Question: I am doing Fragment with picker elements. I have two pickers (NumberPicker and TimePicker) in a LinearLayout and I want to align them.
This is my xml code:
'''
<?xml version="1.0" encoding="utf-8"?>
<LinearLayout xmlns:android="http://schemas.android.com/apk/res/android"
android:layout_width="match_parent"
android:layout_height="match_parent"
android:orientation="vertical" >
<LinearLayout
android:layout_width="match_parent"
android:layout_height="wrap_content"
android:layout_weight="1"
android:orientation="vertical">
<Switch
android:id="@+id/buscar_instalaciones_horario_fragment_switch1"
android:layout_width="match_parent"
android:layout_height="match_parent"
android:layout_weight="1" />
<TextView
android:id="@+id/buscar_instalaciones_horario_fragment_tv_subtitulo"
android:layout_width="wrap_content"
android:layout_height="wrap_content"
android:layout_gravity="center"
android:layout_marginBottom="30dp"
android:text="@string/del_14_de_junio_al_31_de_agosto"
android:textAppearance="?android:attr/textAppearanceSmall" />
</LinearLayout>
<LinearLayout
android:layout_width="match_parent"
android:layout_height="wrap_content"
android:layout_weight="1"
android:gravity="center_horizontal">
<RadioGroup
android:id="@+id/buscar_instalaciones_horario_fragment_radiogroup"
android:orientation="horizontal"
android:layout_width="wrap_content"
android:layout_height="wrap_content">
<RadioButton
android:id="@+id/buscar_instalaciones_horario_fragment_radiobutton_abierto"
android:layout_width="wrap_content"
android:layout_height="wrap_content"
android:text="Apertura"
android:checked="true"
android:layout_weight="1"/>
<RadioButton
android:id="@+id/buscar_instalaciones_horario_fragment_radiobutton_cerrado"
android:layout_width="wrap_content"
android:layout_height="wrap_content"
android:text="Cierre"
android:layout_weight="1"/>
</RadioGroup>
</LinearLayout>
<LinearLayout
android:layout_width="match_parent"
android:layout_height="wrap_content"
android:layout_weight="1"
android:orientation="horizontal">
<NumberPicker
android:id="@+id/buscar_instalaciones_horario_fragment_diasdelasemanaPicker"
android:layout_width="wrap_content"
android:layout_height="wrap_content"
android:layout_weight="1" />
<TimePicker android:id="@+id/buscar_instalaciones_horario_fragment_timePicker"
android:layout_width="wrap_content"
android:layout_height="wrap_content"
android:layout_weight="1"/>
</LinearLayout>
</LinearLayout>
'''
Now this is the screen:

As you can see, the two pickers are not aligned.
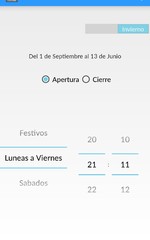
Answer: Change this Piece of code
'''
<LinearLayout
android:layout_width="match_parent"
android:layout_height="wrap_content"
android:layout_weight="2"
android:orientation="horizontal">
<NumberPicker
android:id="@+id/buscar_instalaciones_horario_fragment_diasdelasemanaPicker"
android:layout_width="0dp"
android:layout_height="wrap_content"
android:layout_weight="1" />
<TimePicker android:id="@+id/buscar_instalaciones_horario_fragment_timePicker"
android:layout_width="0dp"
android:layout_height="wrap_content"
android:layout_weight="1"/>
</LinearLayout>
'''
by Adding this line in LinearLayout
'''
android:gravity="center_vertical"
'''